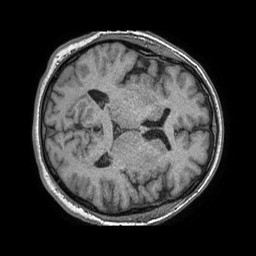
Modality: T1w
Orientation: axial
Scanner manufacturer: philips
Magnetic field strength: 1.5 T
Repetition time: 0.007907 s
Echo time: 0.003657 s